Question: I'm stuck here. I want to have the eyes drawn while 'looking' at (the angle of) the cursor. Also, it should be contained within the bigger circle/quadrant (just like an eyeball). Sadly, it just won't draw the eye for me at the right position/angle and at every mouse movement. The only thing it will do is initially draw an ellipse at (0,0), but that's not what I want.
My idea is to calculate the ratio of the triangles with pythagorean theorem. Then apply the right coordinates (With the correct ratio) in the 'drawEllipse();' method. This should be repeated everytime you move the cursor.
You can check my image for the mathematical reasoning.

Here is my code, note that the panel is made in the designer mode which isn't included in this code, but shouldn't be a big deal:
'''
using System;
using System.Collections.Generic;
using System.ComponentModel;
using System.Data;
using System.Drawing;
using System.Linq;
using System.Text;
using System.Threading.Tasks;
using System.Windows.Forms;
namespace oogjes2
{
public partial class Form1 : Form
{
public int mousex;
public int mousey;
public Form1()
{
InitializeComponent();
panel1.Paint += paintpanel;
panel1.MouseMove += panel1_MouseMove;
}
//panel1 cover the screen from (0.0) and onwards,
void panel1_MouseMove(object sender, MouseEventArgs mea)
{
int mousex = mea.X;
int mousey = mea.Y;
}
void paintpanel(object obj, PaintEventArgs pea)
{
Pen blackpen = new Pen(Color.Black, 3);
// the black outer circle which doesnt move
pea.Graphics.DrawEllipse(blackpen, -125, -125, 250, 250);
// e = 63. Diagonal distance from (0,0) to starting point drawEllipse
// factor = multiplication from mea.x and mea.y to the respective ex and ey of the small circle.
// ey = factor * mousex (mea.X). Same for ex.
float e = (float)Math.Sqrt(45 * 45 + 45 * 45); //=63
float factor = (e / (float)Math.Sqrt(mousex * mousex + mousey * mousey));
int ex = mousex * (int)factor;
int ey = mousey * (int)factor;
// the eye that should be redrawn at every mousemovement
pea.Graphics.DrawEllipse(blackpen, ex, ey, 50, 50);
this.Invalidate();
}
}
}
'''
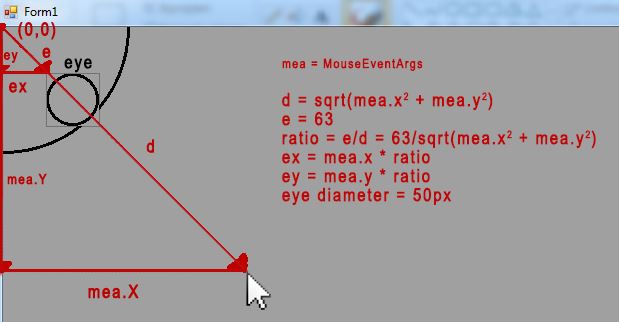
Answer: Try this out:

'''
public partial class Form1 : Form
{
private Timer tmr;
private int PupilRadius = 20;
private int EyeBallRadius = 50;
private int DistanceBetweenEyes = 20;
public Form1()
{
InitializeComponent();
this.panel1.Paint += panel1_Paint;
tmr = new Timer();
tmr.Interval = 100;
tmr.Tick += tmr_Tick;
tmr.Start();
}
void tmr_Tick(object sender, EventArgs e)
{
panel1.Invalidate();
}
void panel1_Paint(object sender, PaintEventArgs e)
{
Point center = new Point(panel1.ClientSize.Width / 2, panel1.ClientSize.Height / 2);
Point LeftEyeCenter = new Point(center.X - EyeBallRadius - (DistanceBetweenEyes / 2), center.Y);
Point RightEyeCenter = new Point(center.X + EyeBallRadius + (DistanceBetweenEyes / 2), center.Y);
Rectangle rc = new Rectangle(LeftEyeCenter, new Size(1, 1));
rc.Inflate(EyeBallRadius, EyeBallRadius);
e.Graphics.DrawEllipse(Pens.Black, rc);
rc = new Rectangle(RightEyeCenter, new Size(1, 1));
rc.Inflate(EyeBallRadius, EyeBallRadius);
e.Graphics.DrawEllipse(Pens.Black, rc);
Point curPos = panel1.PointToClient(Cursor.Position);
Double DistanceFromLeftEyeToCursor = getDistance(LeftEyeCenter.X, LeftEyeCenter.Y, curPos.X, curPos.Y);
Double DistanceFromRightEyeToCursor = getDistance(RightEyeCenter.X, RightEyeCenter.Y, curPos.X, curPos.Y);
double angleLeft = getAngleInDegrees(LeftEyeCenter.X, LeftEyeCenter.Y, curPos.X, curPos.Y);
double angleRight = getAngleInDegrees(RightEyeCenter.X, RightEyeCenter.Y, curPos.X, curPos.Y);
rc = new Rectangle(new Point(Math.Min((int)DistanceFromLeftEyeToCursor, EyeBallRadius - PupilRadius), 0), new Size(1, 1));
rc.Inflate(PupilRadius, PupilRadius);
e.Graphics.TranslateTransform(LeftEyeCenter.X, LeftEyeCenter.Y);
e.Graphics.RotateTransform((float)angleLeft);
e.Graphics.FillEllipse(Brushes.Blue, rc);
rc = new Rectangle(new Point(Math.Min((int)DistanceFromRightEyeToCursor, EyeBallRadius - PupilRadius), 0), new Size(1, 1));
rc.Inflate(PupilRadius, PupilRadius);
e.Graphics.ResetTransform();
e.Graphics.TranslateTransform(RightEyeCenter.X, RightEyeCenter.Y);
e.Graphics.RotateTransform((float)angleRight);
e.Graphics.FillEllipse(Brushes.Blue, rc);
}
private Double getDistance(int Ax, int Ay, int Bx, int By)
{
return Math.Sqrt(Math.Pow((Double)Ax - Bx, 2) + Math.Pow((Double)Ay - By, 2));
}
private Double getAngleInDegrees(int cx, int cy, int X, int Y)
{
// draw a line from the center of the circle
// to the where the cursor is...
// If the line points:
// up = 0 degrees
// right = 90 degrees
// down = 180 degrees
// left = 270 degrees
Double angle;
int dy = Y - cy;
int dx = X - cx;
if (dx == 0) // Straight up and down | avoid divide by zero error!
{
if (dy <= 0)
{
angle = 0;
}
else
{
angle = 180;
}
}
else
{
angle = Math.Atan((Double)dy / (Double)dx);
angle = angle * ((Double)180 / Math.PI);
if (X <= cx)
{
angle = 180 + angle;
}
}
return angle;
}
}
'''